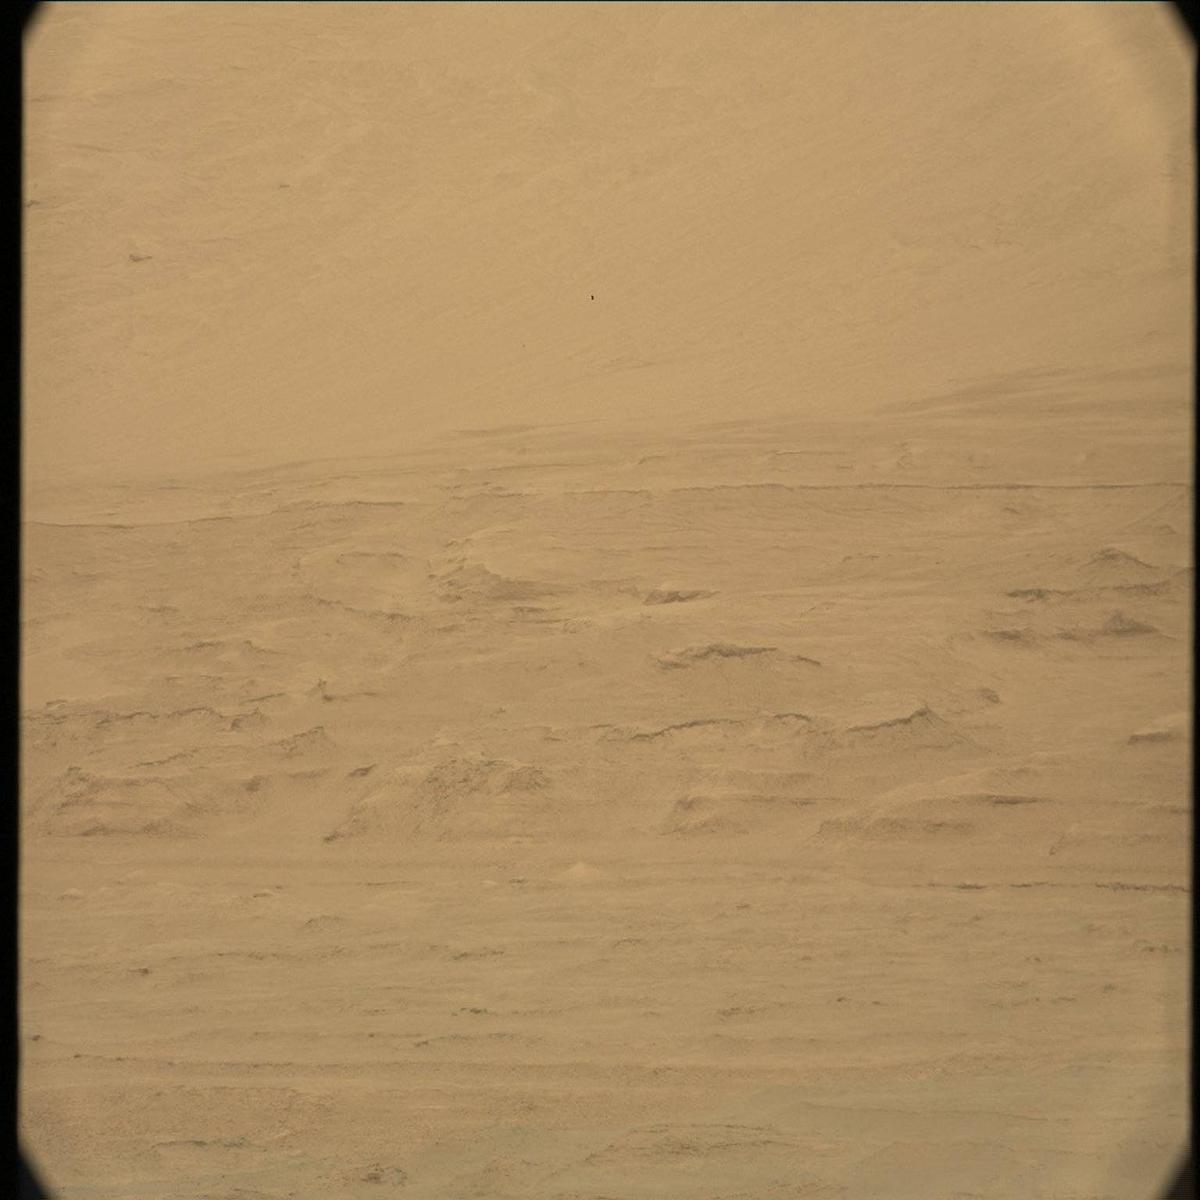
Terrain classes present: Ridge, Sand / Soil